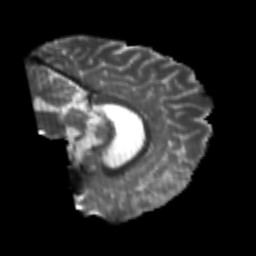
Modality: T2w
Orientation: sagittal
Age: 23
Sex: male
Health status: healthy
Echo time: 0.074 s